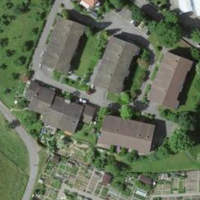
EUNIS habitat code: 55
Species observed at this site:
Trifolium repens